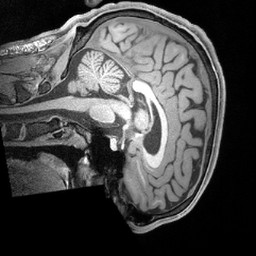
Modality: T1w
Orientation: sagittal
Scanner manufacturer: siemens
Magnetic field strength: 3 T
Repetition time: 2.4 s
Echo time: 0.00221 s